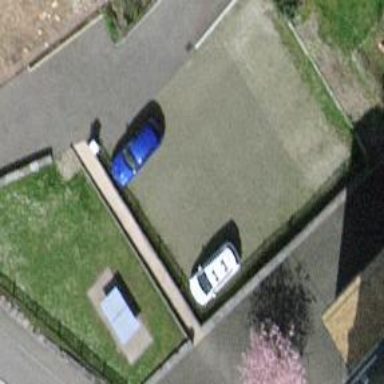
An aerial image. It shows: Parking area.